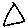
Label: triangle